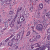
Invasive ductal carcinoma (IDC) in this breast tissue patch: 1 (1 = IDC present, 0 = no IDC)